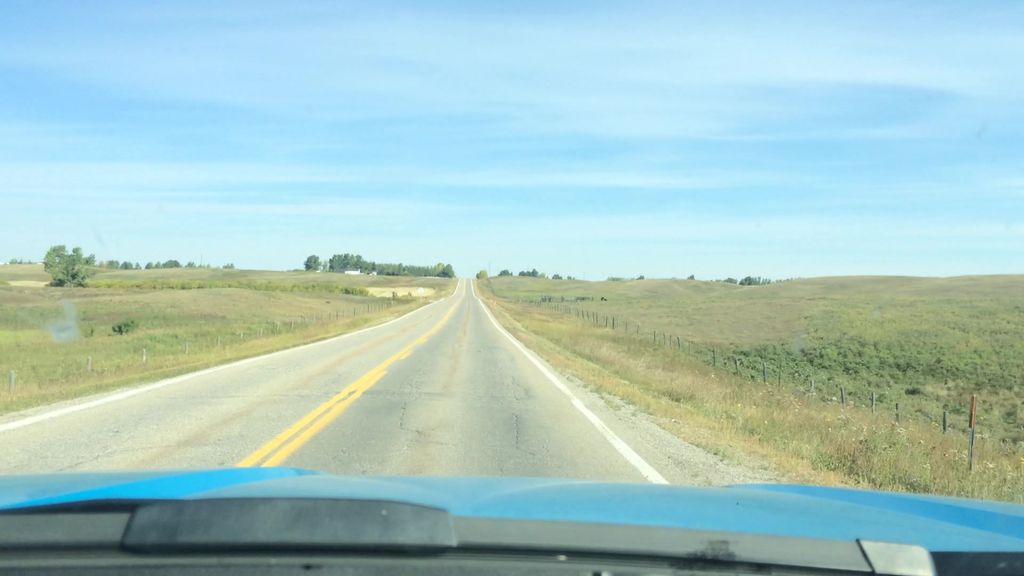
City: calgary